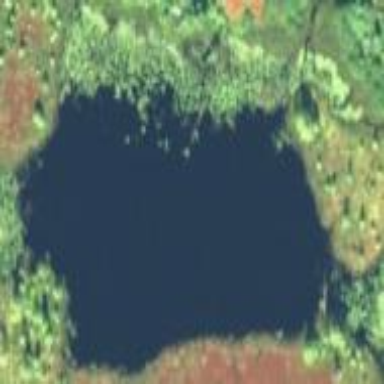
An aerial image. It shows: Pond surrounded by natural water.